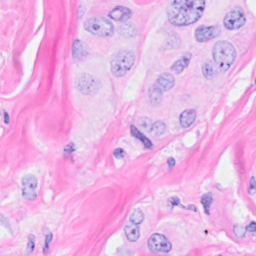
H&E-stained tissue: Breast